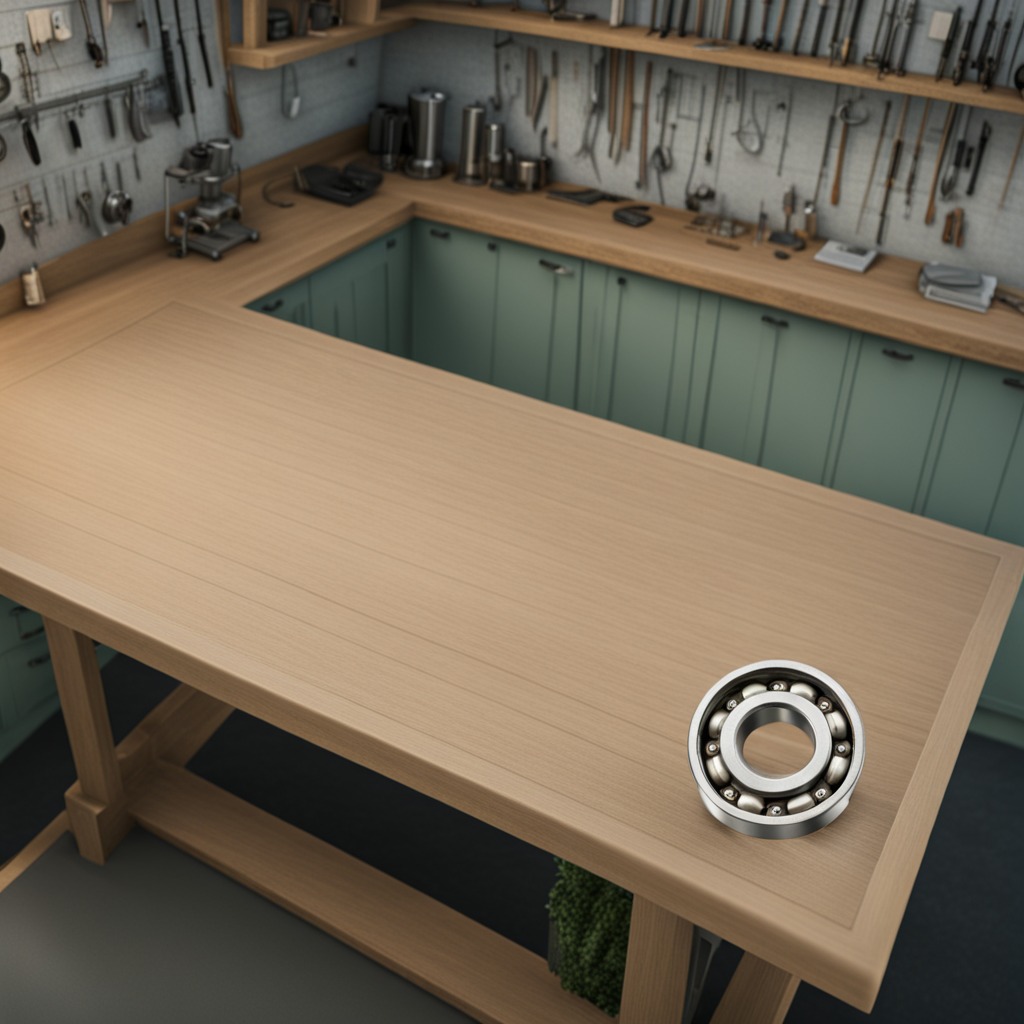
A metal ball bearing is lying on a workbench inside a coastal fishing gear workshop.